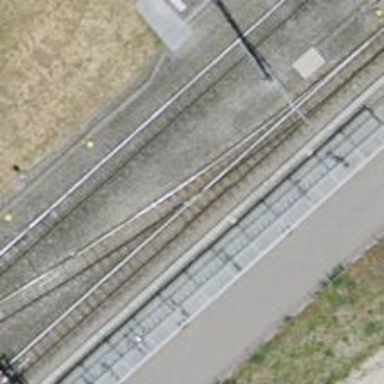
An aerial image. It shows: Narrow-gauge railway siding with 1 track. The railway line is electrified with contact line.